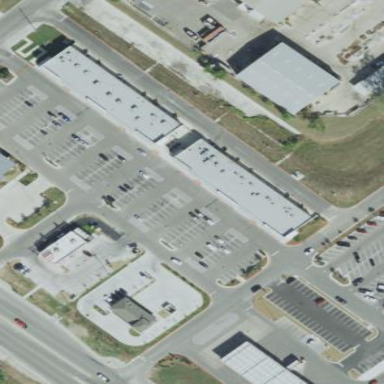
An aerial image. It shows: Retail building.